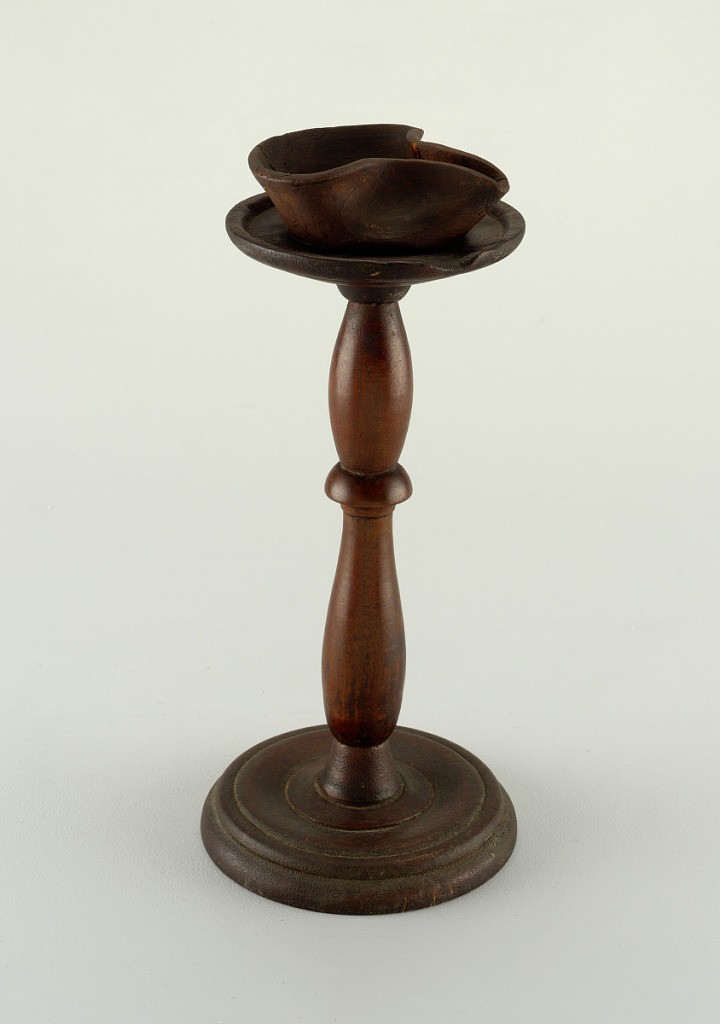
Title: Betty
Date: ca. 1840
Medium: earthenware, turned wood
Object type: Lamp
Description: Grease lamp of red earthenware; base with flaring rim which is circular except for one wick channel. Wooden stand with turned column rising from circular base and supported circular piece on which lamp rests.